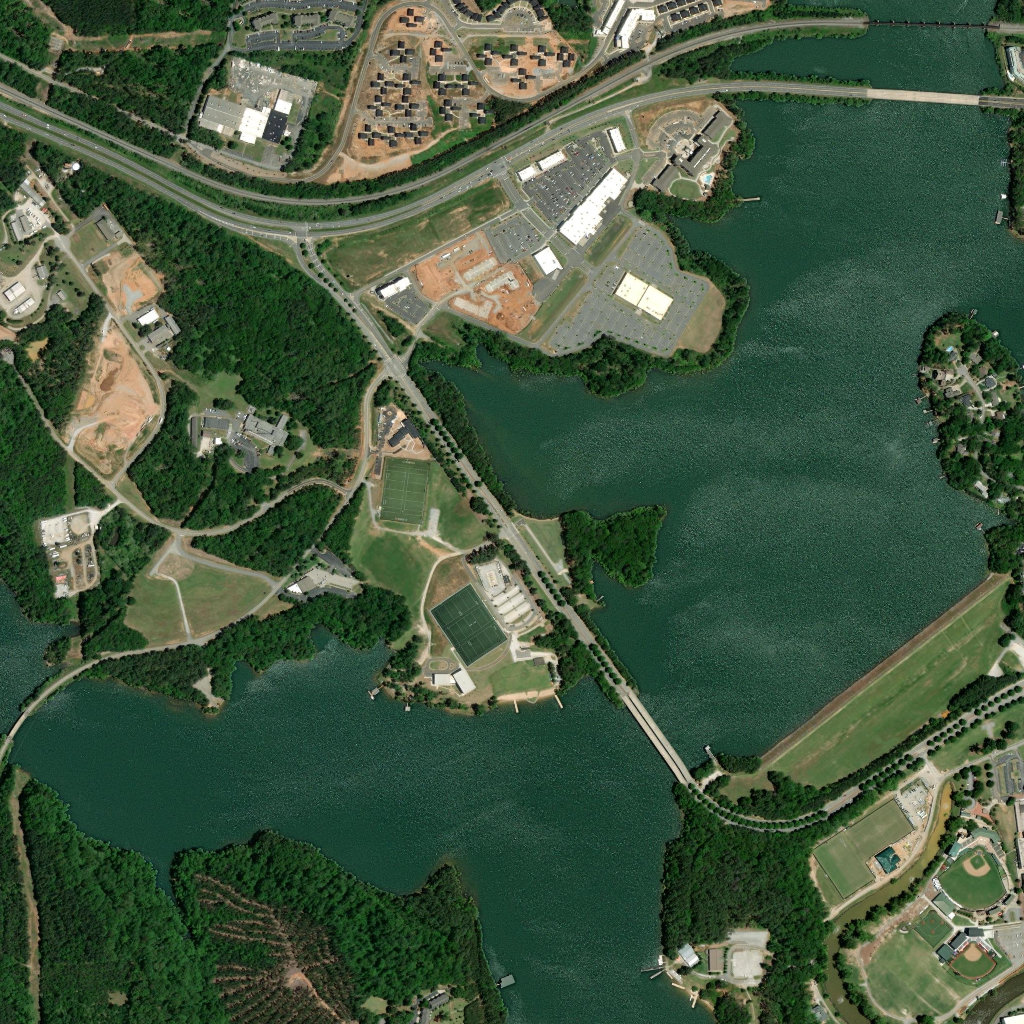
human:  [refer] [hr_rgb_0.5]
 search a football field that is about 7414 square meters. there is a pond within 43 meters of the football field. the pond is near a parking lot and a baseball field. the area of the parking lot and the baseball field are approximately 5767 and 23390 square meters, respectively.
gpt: <box>[[82, 78, 89, 83, 0]]</box>

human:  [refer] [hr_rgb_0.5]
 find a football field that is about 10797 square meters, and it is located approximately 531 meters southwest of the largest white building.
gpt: <box>[[37, 44, 42, 51, 0]]</box>

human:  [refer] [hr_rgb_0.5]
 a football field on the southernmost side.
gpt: <box>[[83, 77, 89, 83, 0]]</box>

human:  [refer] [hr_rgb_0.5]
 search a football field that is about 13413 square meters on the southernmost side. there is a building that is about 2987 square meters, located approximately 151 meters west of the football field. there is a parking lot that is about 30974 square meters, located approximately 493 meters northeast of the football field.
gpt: <box>[[42, 56, 49, 65, 0]]</box>

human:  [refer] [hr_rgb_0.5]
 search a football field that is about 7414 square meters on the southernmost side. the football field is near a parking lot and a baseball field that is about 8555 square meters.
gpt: <box>[[82, 78, 89, 83, 0]]</box>